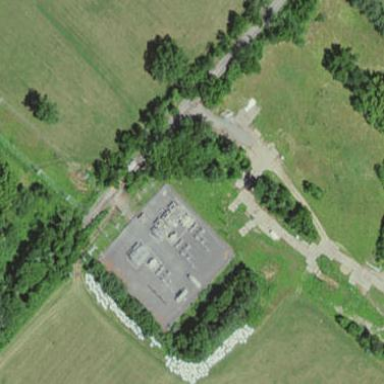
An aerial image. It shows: Distribution substation surrounded by fence.